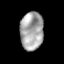
Tissue: prostate
Cell type: Myeloid cells
Senescence score: 0.7077
Nuclear area (px): 862
Mean DAPI intensity: 166.922